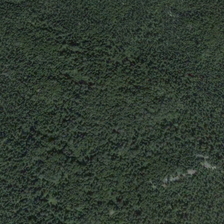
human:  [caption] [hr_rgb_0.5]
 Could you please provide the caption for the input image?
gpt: many green trees form a piece of forest .

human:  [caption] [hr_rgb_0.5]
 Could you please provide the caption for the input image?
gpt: many green trees form a piece of forest .

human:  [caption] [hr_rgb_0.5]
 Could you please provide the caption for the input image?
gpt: many green trees form a piece of forest .

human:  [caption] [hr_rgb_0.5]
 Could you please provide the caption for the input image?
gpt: many green trees form a piece of forest .

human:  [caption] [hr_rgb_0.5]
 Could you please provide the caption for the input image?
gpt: many green trees form a piece of forest .